Current action and preconditions to check: path_clear

Your task: For each precondition in the list above, predict whether it will hold at this action.

Consider the current scene as observed from the mobile robot's camera, and analyze the predicted future states of all dynamic agents (e.g., people, animals, vehicles, or any moving entities) within the NEXT SECOND.

IMPORTANT: Only answer "very likely" if you are absolutely certain—based on strong, clear evidence—that a dynamic agent will violate the precondition in the predicted future state. Do NOT answer "very likely" for unlikely, ambiguous, or low-probability risks.

Ask yourself for each precondition: Is there a high probability, with clear and convincing evidence, that the predicted future states of any dynamic agent will interfere with the predicted future state of the currently executing action within the NEXT SECOND, causing that precondition to fail?

Assess the risk level based on these predictions. Use "likely" or "very likely" if motions create a clear risk of interference.

Use "neutral" or "improbable" if agents are nearby but their predicted paths are clearly diverging or non-conflicting.

Failure Risk Categories: "very improbable", "improbable", "neutral", "likely", "very likely"

Answer Format: Output ONLY the probability_of_failure value from these categories: "very improbable", "improbable", "neutral", "likely", "very likely"

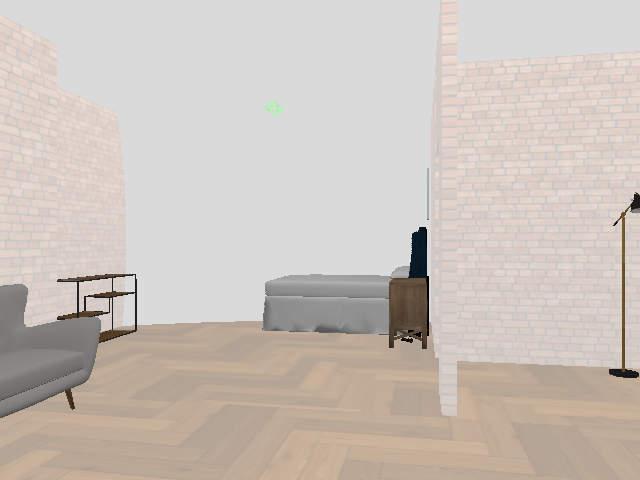

Answer: very improbable